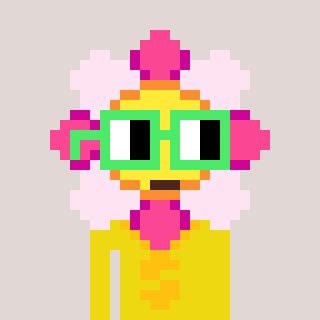
a pixel art character with square light green glasses, a flower-shaped head and a yellow-colored body on a warm background